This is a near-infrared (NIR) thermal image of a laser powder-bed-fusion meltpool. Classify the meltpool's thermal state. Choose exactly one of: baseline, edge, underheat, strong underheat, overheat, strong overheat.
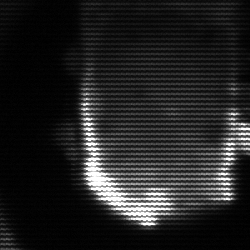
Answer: baseline